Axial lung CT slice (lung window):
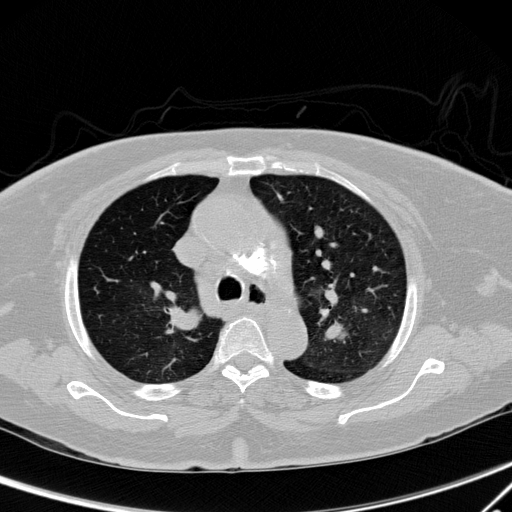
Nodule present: no